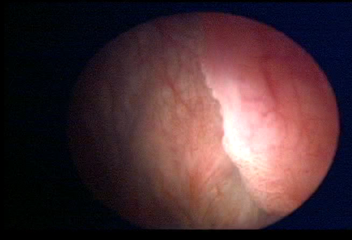
Modality: WLC
Class: Malignant
Subclass: LowGradePapillary
Lesion: L2
Stage: Ta
Morphology: Non-papillary
Bladder cancer association: Yes